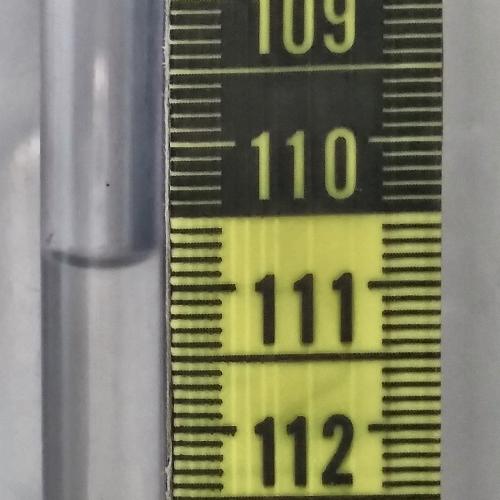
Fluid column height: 110.8 cm